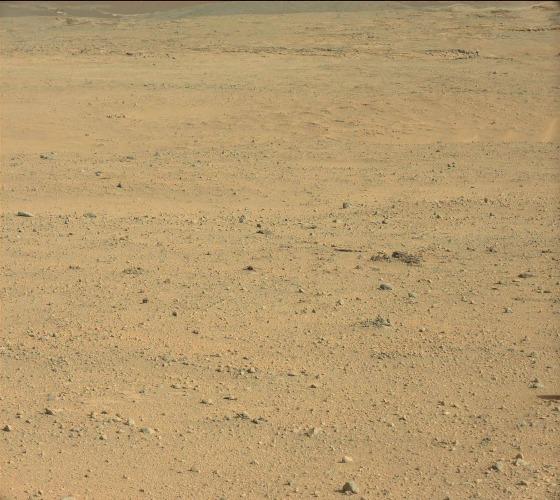
Terrain classes present: Gravel / Sand / Soil, Rock